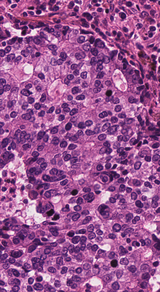
Tumor epithelial tissue: yes
Tumor-associated stroma tissue: yes
Normal tissue: no